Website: bh-photo
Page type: billing-address
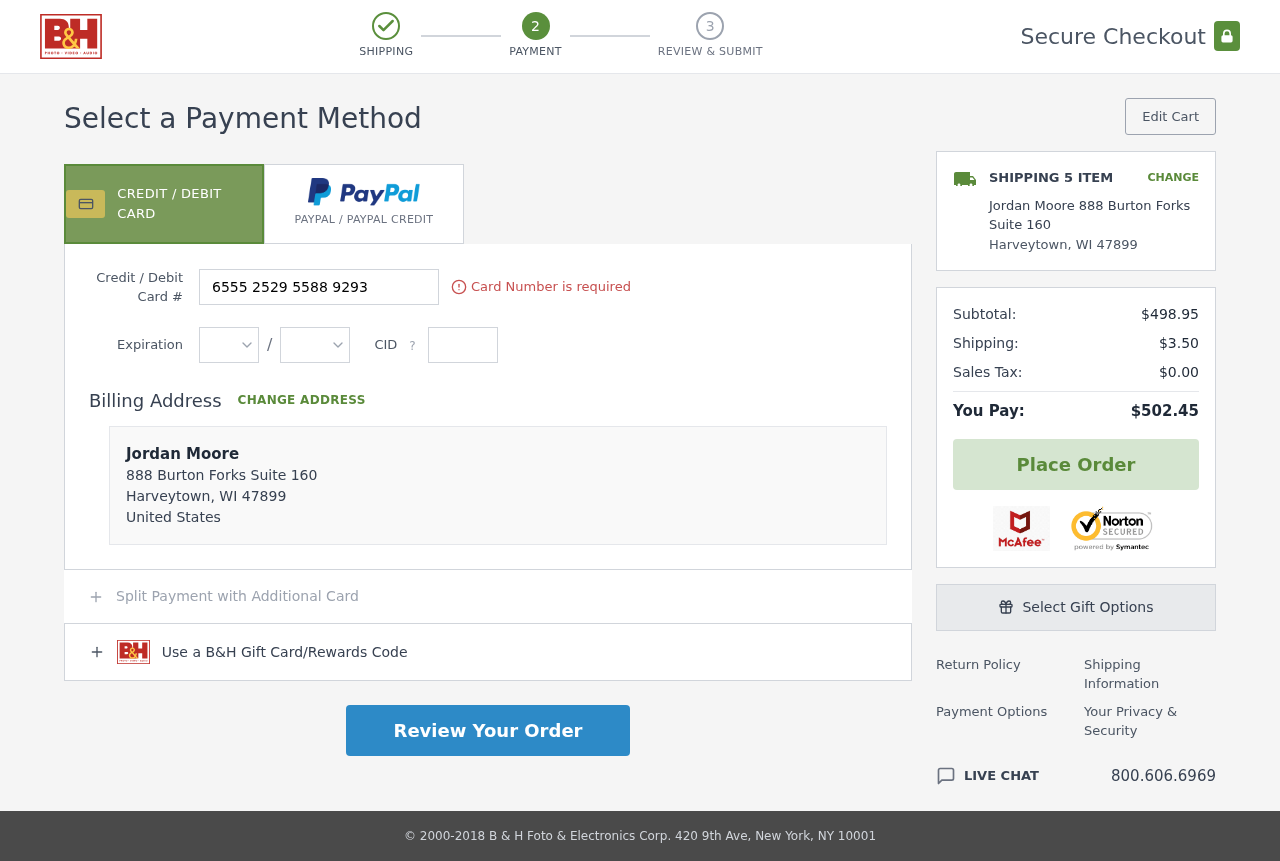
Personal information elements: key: PII_CARD_CVV
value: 135
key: PII_CARD_EXPIRY_MONTH
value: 09
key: PII_CARD_EXPIRY_YEAR
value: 26
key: PII_CARD_NUMBER
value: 6555 2529 5588 9293
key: PII_CITY
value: Harveytown
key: PII_COUNTRY
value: United States
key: PII_FULLNAME
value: Jordan Moore
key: PII_FULLNAME2
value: Jordan Moore
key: PII_POSTCODE
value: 47899
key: PII_STATE_ABBR
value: WI
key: PII_STREET
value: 888 Burton Forks Suite 160
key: PII_POSTCODE_FULL
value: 47899
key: PII_POSTCODE_NUMERIC
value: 47899
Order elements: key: ORDER_NUM_ITEMS
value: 5
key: ORDER_SUBTOTAL
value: $498.95
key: ORDER_SHIPPING_COST
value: $3.50
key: ORDER_TAX
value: $0.00
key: ORDER_TOTAL
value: $502.45